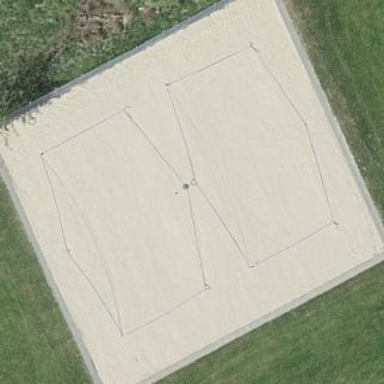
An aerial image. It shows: Sandy pitch designated for beach volleyball.